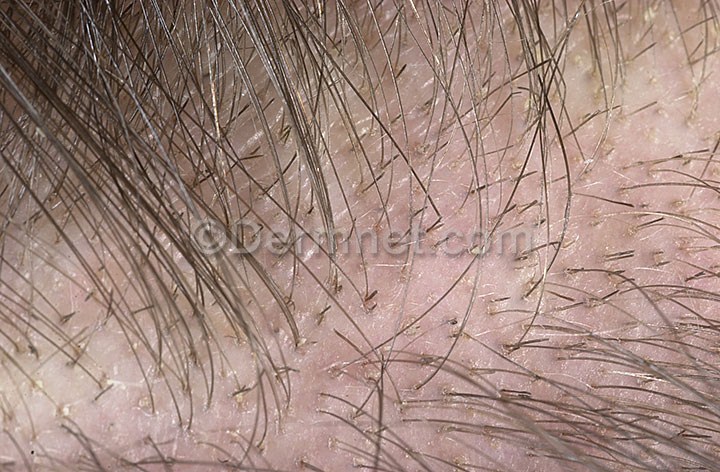
Disease: Hair Loss Photos Alopecia and other Hair Diseases